Question: I have unusual occurence.
I have form like this:
'''
<input type="file" name="public[]" multiple="multiple" />
'''
In my computer (win7, firefox) it works fine, I can upload muliple images by pressing ctrl and select photos.
My customer told me that He can select only one photo. He has win7 and winXP.
Does it depend on browser?
I have Mozilla/5.0

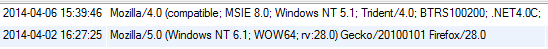
Answer: This could be a browser version issue, not all will support the multiple tag. <URL>